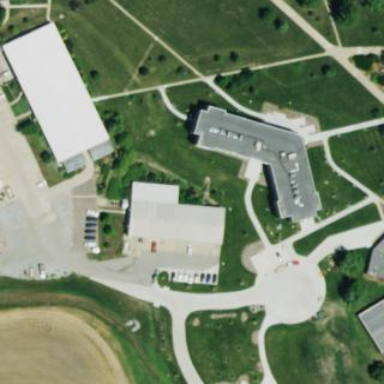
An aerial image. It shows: College building.